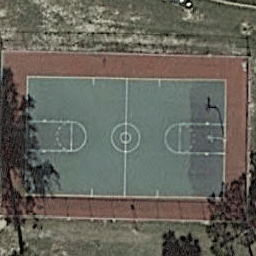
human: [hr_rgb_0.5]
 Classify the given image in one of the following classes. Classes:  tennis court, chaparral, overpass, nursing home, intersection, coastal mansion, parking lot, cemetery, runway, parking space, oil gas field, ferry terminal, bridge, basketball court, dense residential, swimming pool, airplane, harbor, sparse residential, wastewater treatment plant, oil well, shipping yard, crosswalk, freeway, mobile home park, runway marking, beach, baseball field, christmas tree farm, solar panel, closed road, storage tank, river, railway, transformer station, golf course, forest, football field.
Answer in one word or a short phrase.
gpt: basketball court